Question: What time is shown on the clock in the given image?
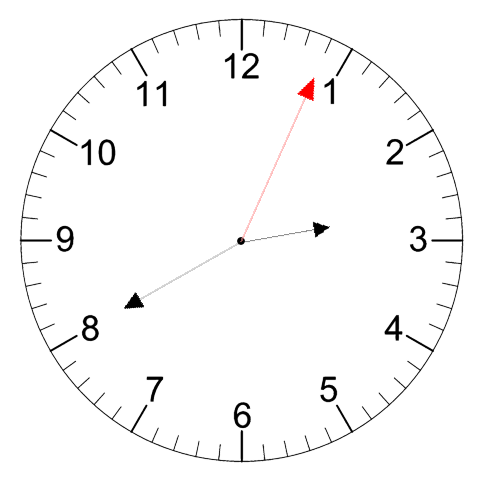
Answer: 02:40:04